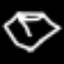
Label: diamond